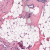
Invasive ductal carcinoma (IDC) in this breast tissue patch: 1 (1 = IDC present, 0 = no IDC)